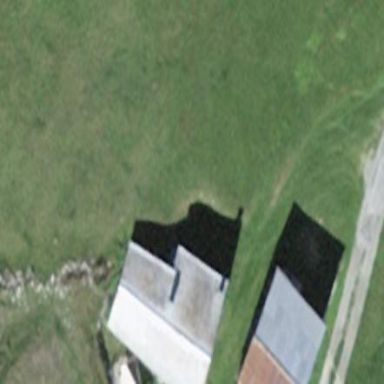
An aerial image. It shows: Gabled hut with triangular roof shape.